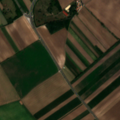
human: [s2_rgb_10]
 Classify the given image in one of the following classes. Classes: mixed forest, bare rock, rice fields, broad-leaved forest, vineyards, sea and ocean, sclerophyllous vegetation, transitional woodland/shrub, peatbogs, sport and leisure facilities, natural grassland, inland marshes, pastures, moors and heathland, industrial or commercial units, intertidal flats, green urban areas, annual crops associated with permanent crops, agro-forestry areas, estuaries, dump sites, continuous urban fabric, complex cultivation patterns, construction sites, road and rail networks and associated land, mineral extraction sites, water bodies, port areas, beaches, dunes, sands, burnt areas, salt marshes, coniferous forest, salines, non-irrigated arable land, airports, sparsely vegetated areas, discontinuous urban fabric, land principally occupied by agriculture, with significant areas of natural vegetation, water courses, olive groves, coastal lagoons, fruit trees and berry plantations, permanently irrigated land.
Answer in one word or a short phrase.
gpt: non-irrigated arable land